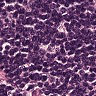
Metastatic tissue present: no